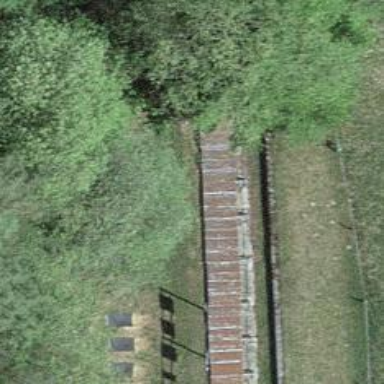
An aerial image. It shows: Retaining wall.